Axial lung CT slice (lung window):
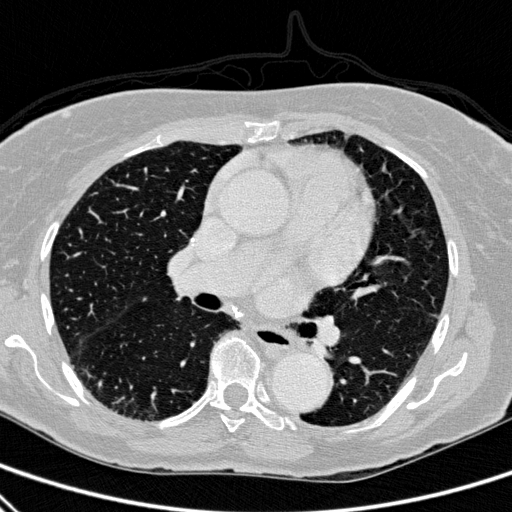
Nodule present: no